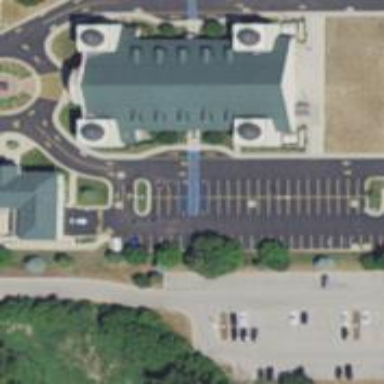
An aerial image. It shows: Parking space.